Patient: sex M, age 54
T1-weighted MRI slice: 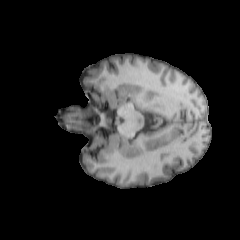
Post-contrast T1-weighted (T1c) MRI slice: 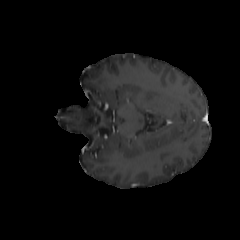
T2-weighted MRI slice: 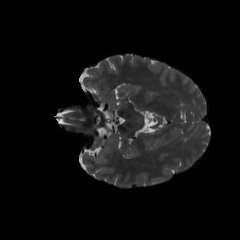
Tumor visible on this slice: no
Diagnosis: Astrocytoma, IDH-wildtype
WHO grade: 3